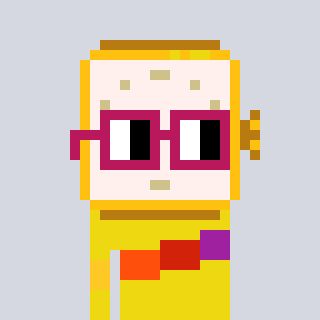
a pixel art character with square dark red glasses, a watch-shaped head and a yellow-colored body on a cool background